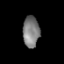
Tissue: prostate
Cell type: T cells
Senescence score: 0.3522
Nuclear area (px): 504
Mean DAPI intensity: 125.335